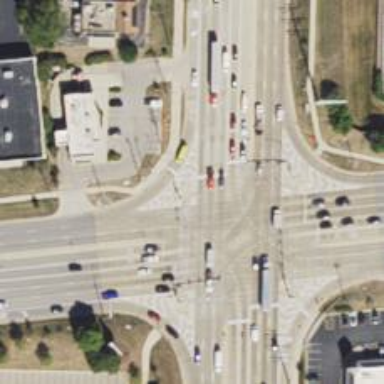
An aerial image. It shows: Footway that serves as traffic island.